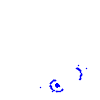
Particle: kaon